Field crop: tomato
Growth stage: 1
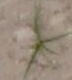
Species: cyperus